Question: I'm trying to make it so that I can add a class to the link for the current page and the background will stay filled in teal (As it would when hovered)
However, as it is at the moment, the link text is displaying in the teal still(pic part 1), even though the css says display it white (pic part 2)
the css I have is:
'''
#nav a:link, a:visited {
font-weight: bold;
color: #066;
text-align: center;
padding: 8px;
text-decoration: none;
text-transform: uppercase;
}
#nav a:hover, a:active {
display: block;
background-color: #066;
color: #fff;
}
#nav a.selected:link, a.selected:active{
display: block;
background-color: #066;
color: #fff;
}
#nav a.selected:hover, a.selected:active {
display: block;
background-color: #066;
color: #fff;
}
'''
the html is
'''
<div id="nav">
<ul>
<li ><a href="" class="selected">HOME</a></li>
<li><a href="">ABOUT</a></li>
<li><a href="">SOLUTIONS</a></li>
<li><a href="">CONSULTANCY</a></li>
<li><a href="">SUPPORT</a></li>
<li><a href="">CONTACT US</a></li>
</ul>
</div>
'''

When I inspect the element in firefox, its showing that the color should be white. So it should be showing correctly, but it's not. Any idea what I'm doing wrong? I've cleared cache and that didnt sort it.
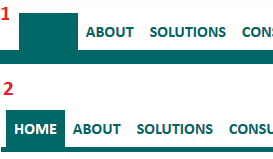
Answer: Change this
'''
#nav a.selected:link, a.selected:active {
'''
to this
'''
#nav a.selected:link, a.selected:visited{
'''
<URL>
You are tried to set active twice.